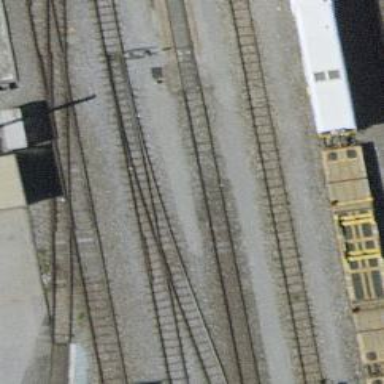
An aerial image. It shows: Narrow-gauge railway with one track passing through yard.